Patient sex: M
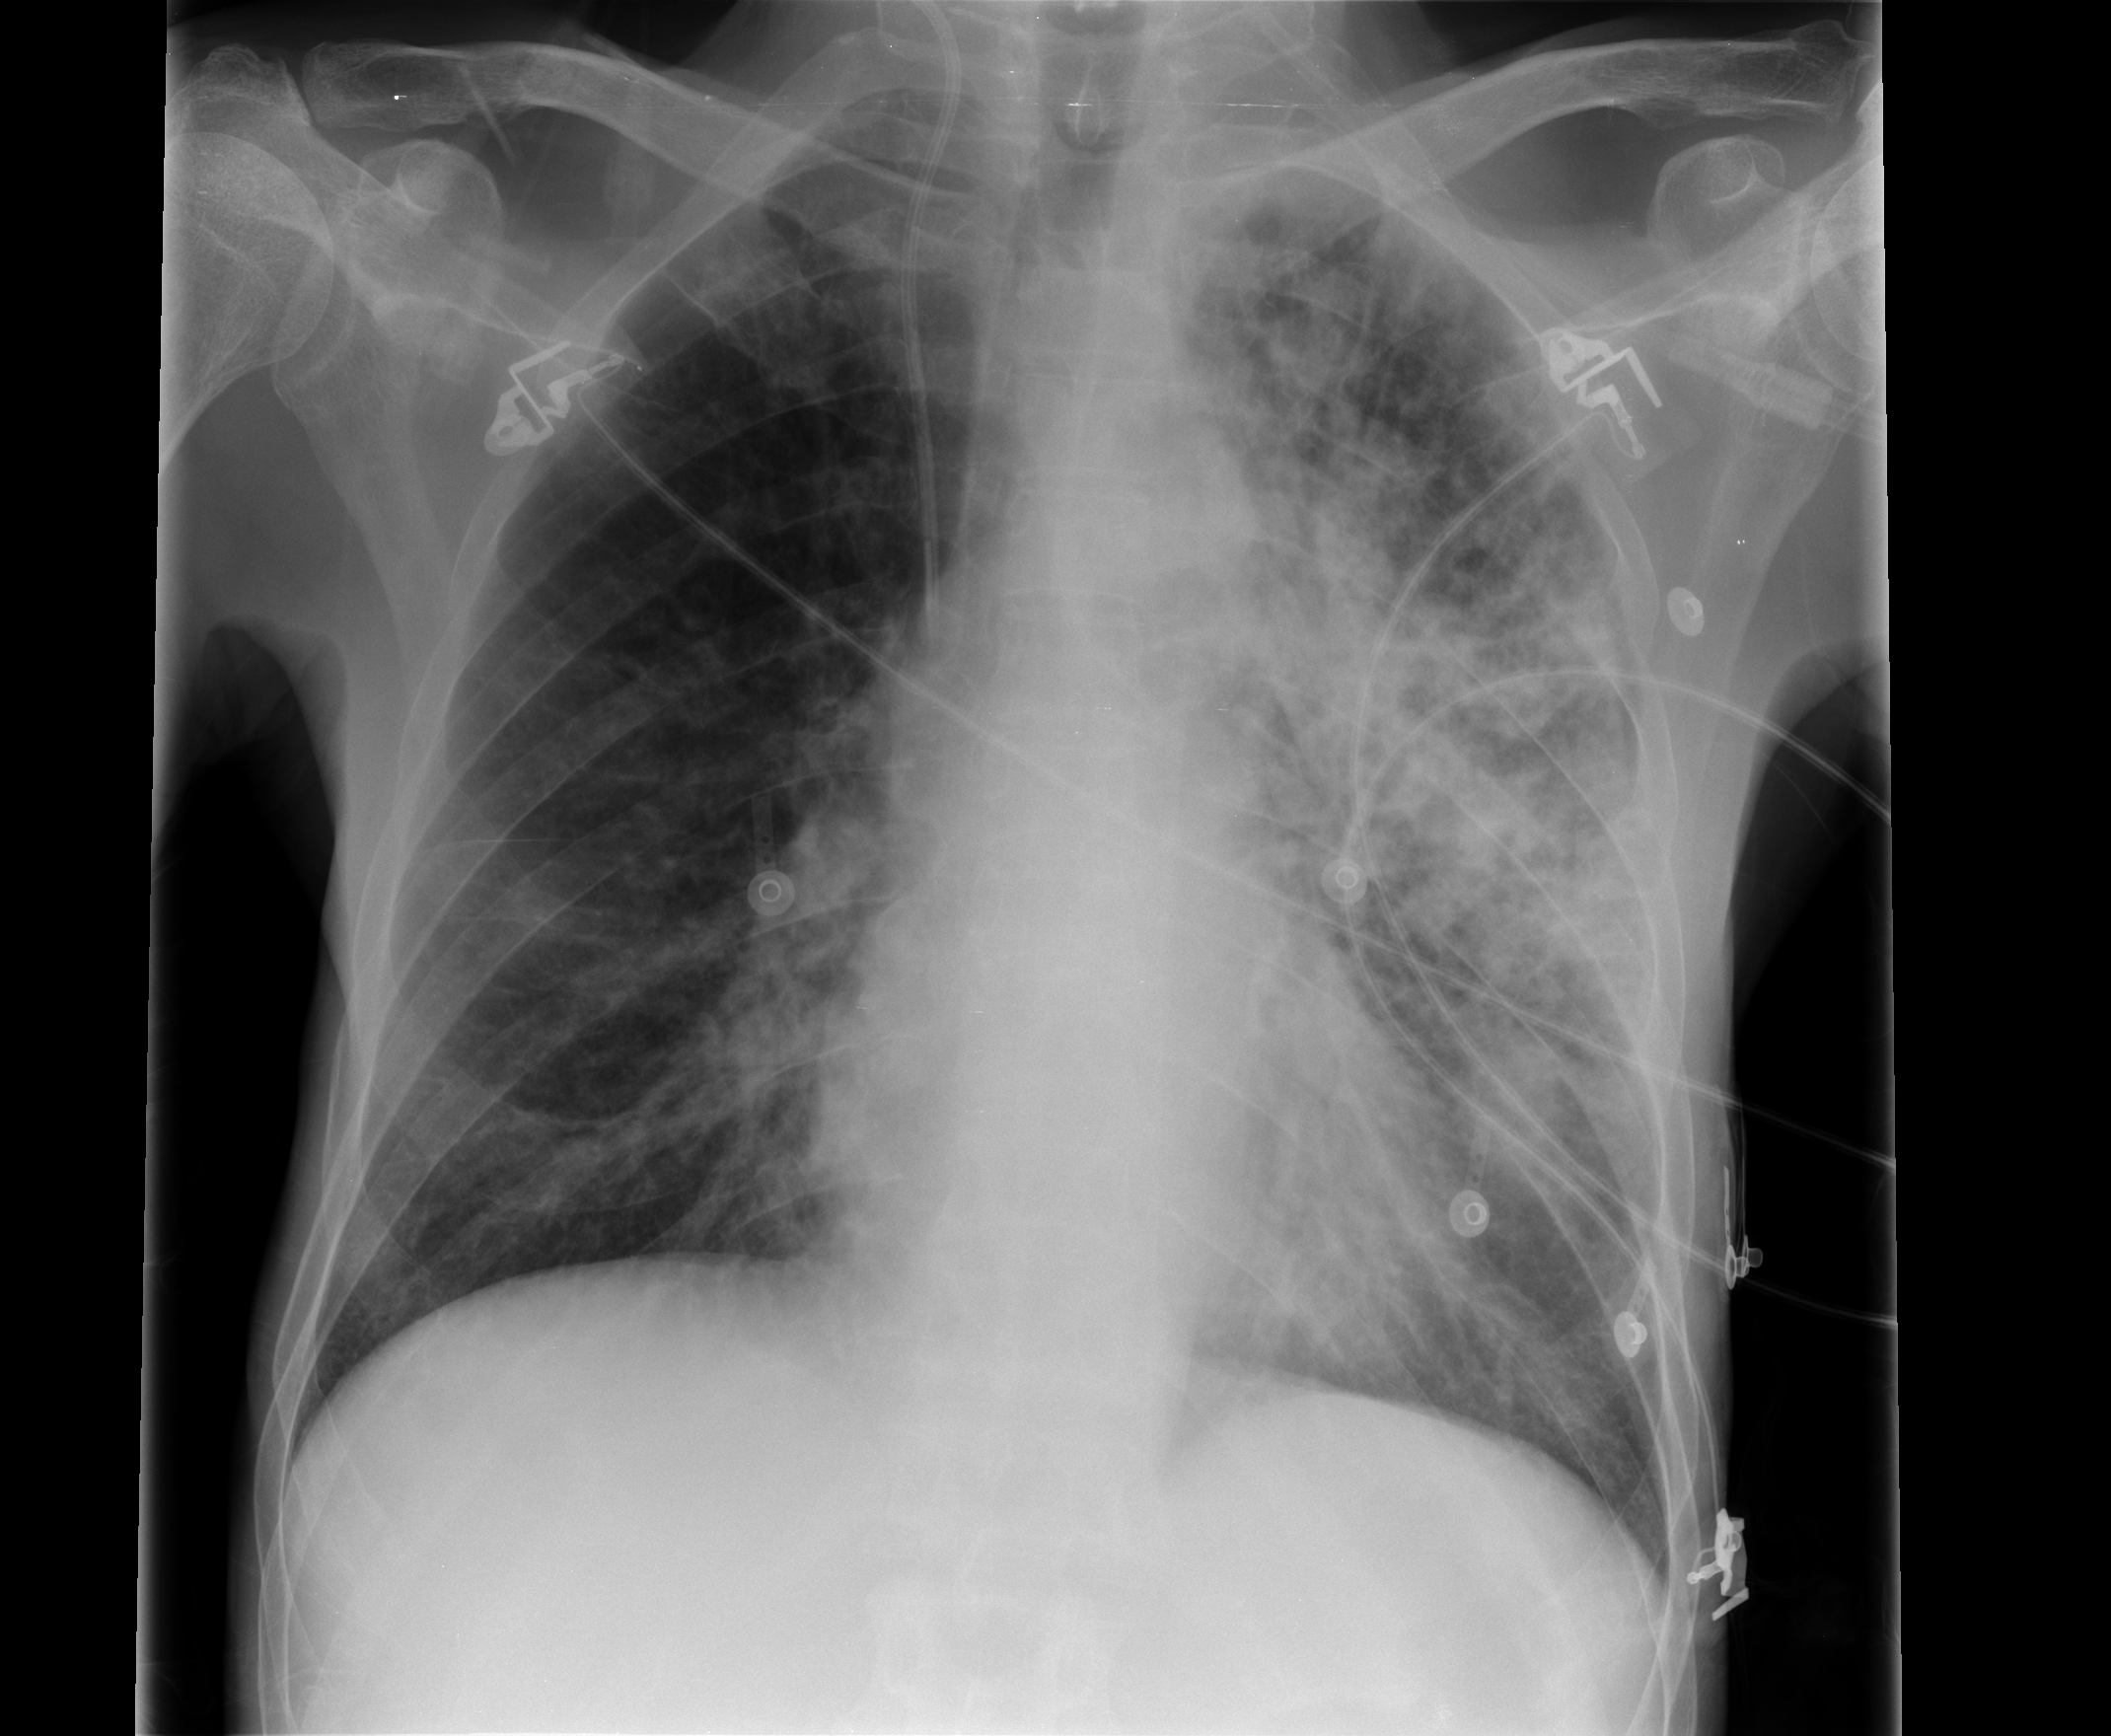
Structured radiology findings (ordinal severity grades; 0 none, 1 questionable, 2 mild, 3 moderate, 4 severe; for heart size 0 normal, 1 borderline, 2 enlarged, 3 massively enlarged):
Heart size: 0
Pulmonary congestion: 0
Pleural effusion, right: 0
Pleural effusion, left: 0
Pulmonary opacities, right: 0
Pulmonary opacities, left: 3
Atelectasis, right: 0
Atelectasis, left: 2